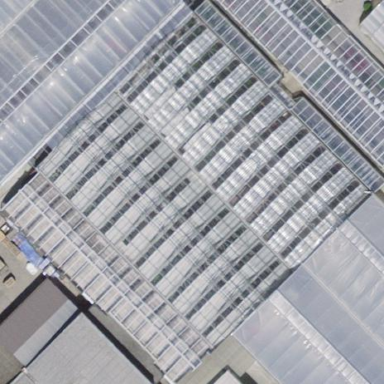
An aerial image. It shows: Greenhouse.